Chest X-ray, PA view. Patient: 67 years old, sex F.
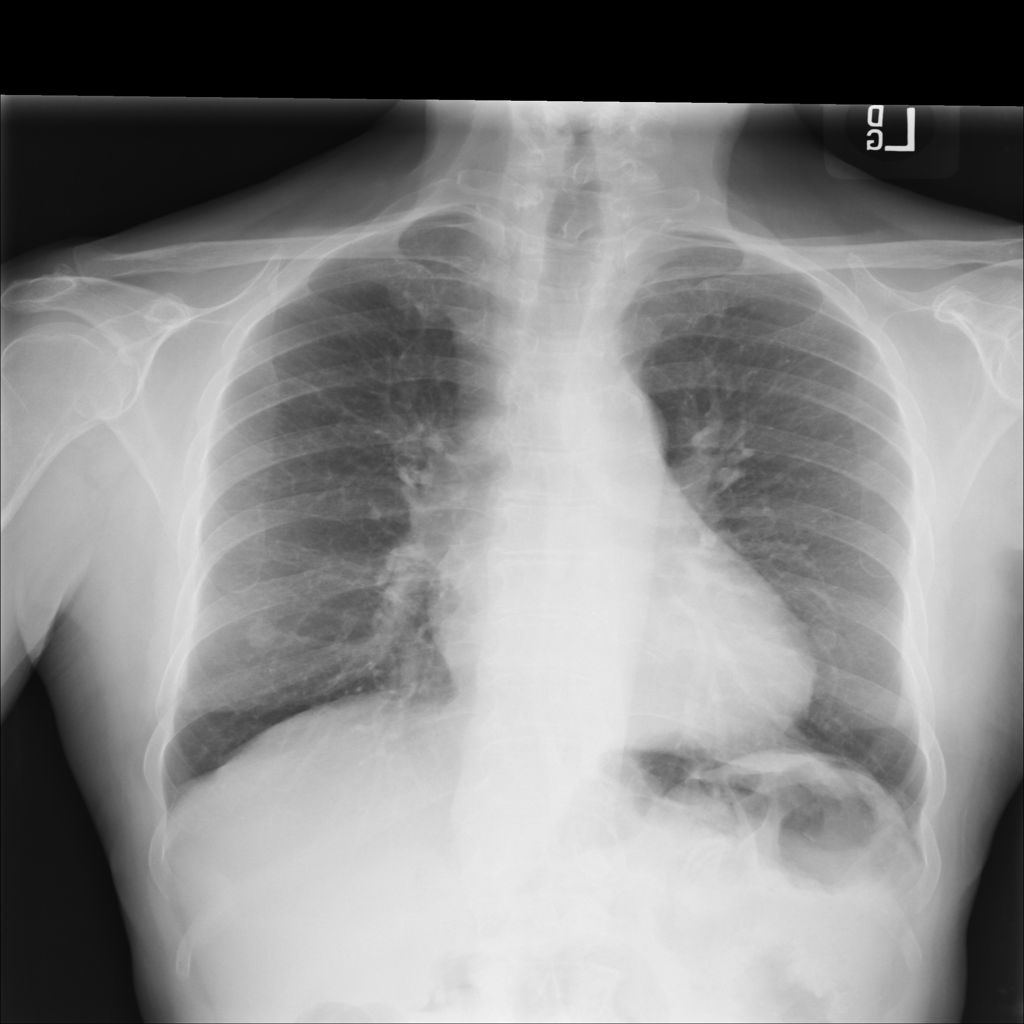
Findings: Cardiomegaly